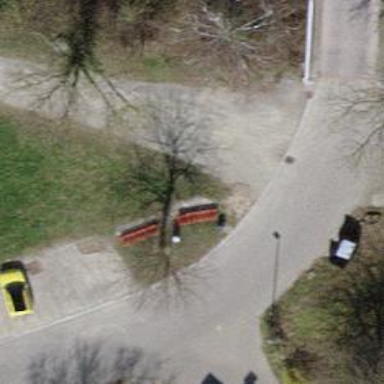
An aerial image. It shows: Red bench.